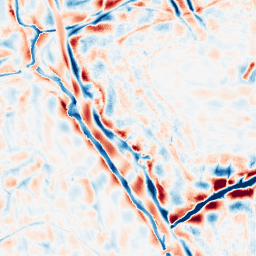
Category: wavelet
Decomposition family: wavelet_biorthogonal
Decomposition parameters: wavelet: bior3.5
level: 4
Upsampling method: fft_zeropad
Upsampling parameters: scale: 2
Upsampling scale: 2